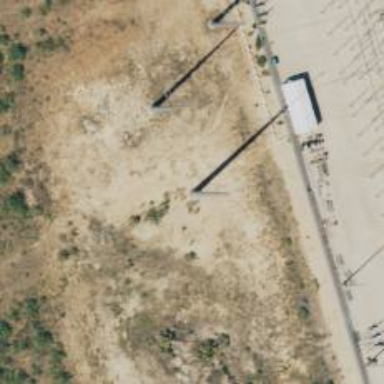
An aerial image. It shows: Power tower.